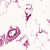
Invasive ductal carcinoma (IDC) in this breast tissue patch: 0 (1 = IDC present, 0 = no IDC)